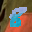
Label: 8